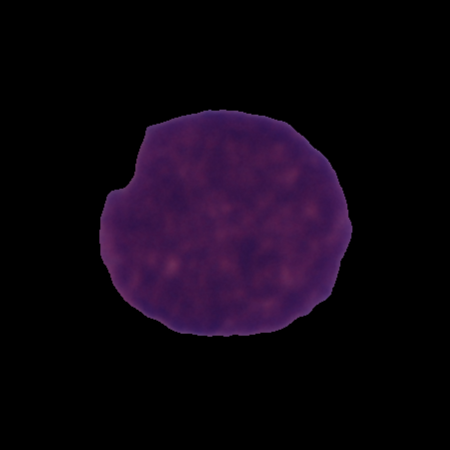
Label: cancer